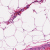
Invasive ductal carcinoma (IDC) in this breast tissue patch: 0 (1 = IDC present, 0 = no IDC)